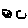
Label: smiley face